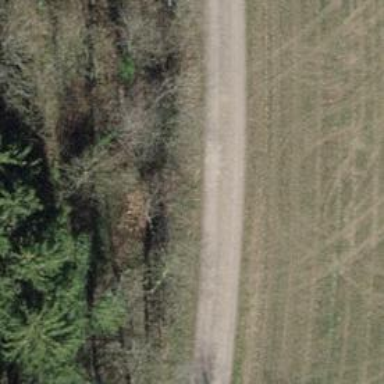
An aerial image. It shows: Track with grade 3 tracktype.